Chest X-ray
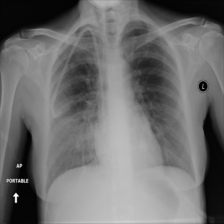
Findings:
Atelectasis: negative
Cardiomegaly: negative
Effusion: negative
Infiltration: negative
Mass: negative
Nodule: negative
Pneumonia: negative
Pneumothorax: negative
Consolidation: negative
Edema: negative
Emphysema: negative
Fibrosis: negative
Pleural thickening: negative
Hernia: negative